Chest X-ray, AP view. Patient: 73 years old, sex M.
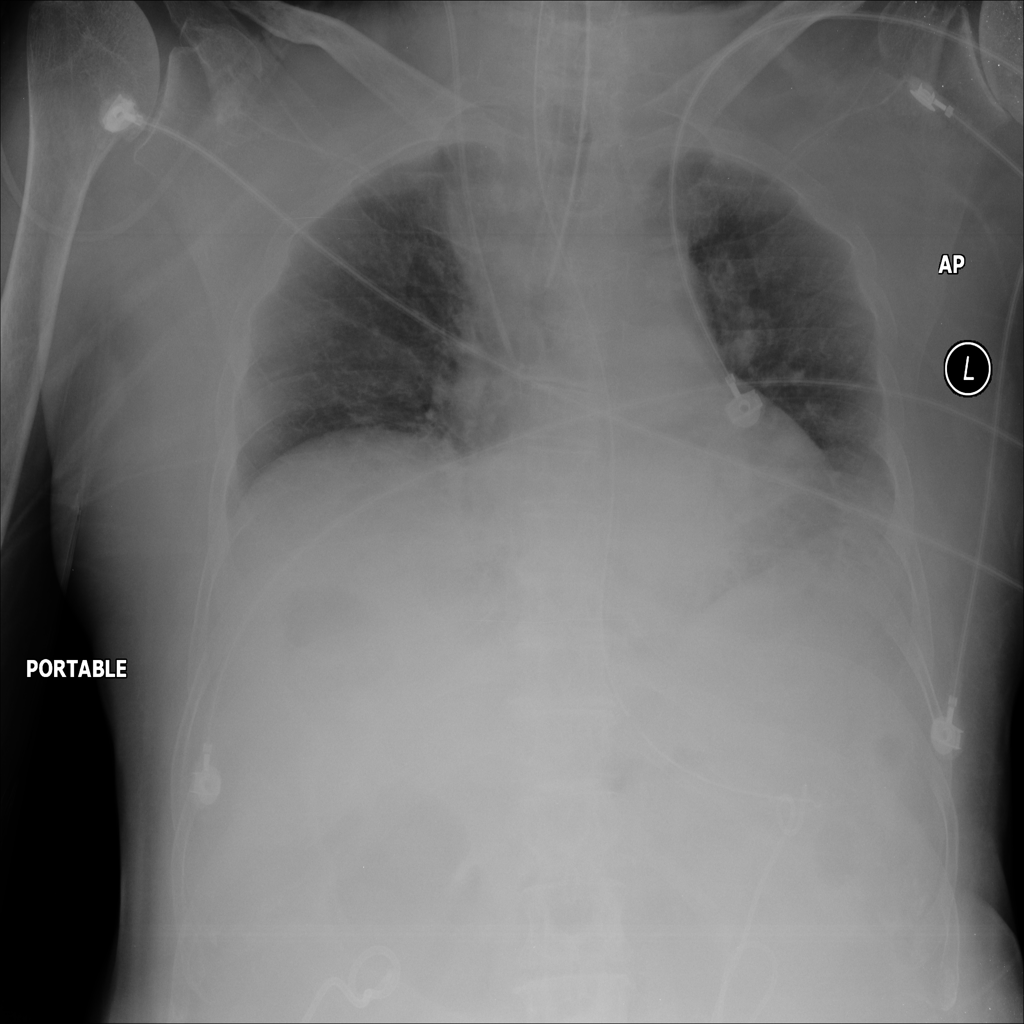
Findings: No Finding